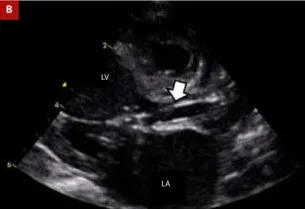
(B) 6 x 20 mm balloon catheter at maximum inflation (thick white arrow).
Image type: radiology (ultrasound)